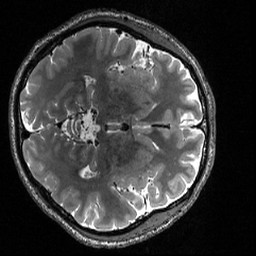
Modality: T2w
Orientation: axial
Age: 24
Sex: male
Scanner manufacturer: siemens
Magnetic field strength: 3 T
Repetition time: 3.2 s
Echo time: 0.56 s